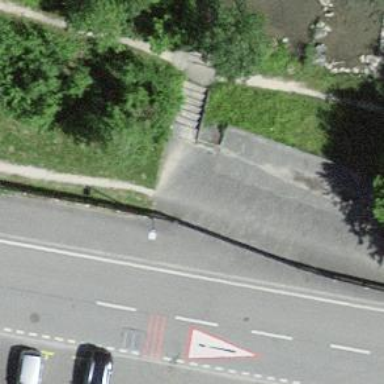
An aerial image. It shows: Concrete steps.